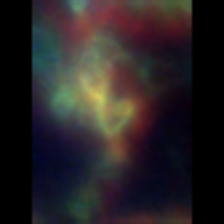
Taxon: Diatom_aggregate
Group: Diatoms